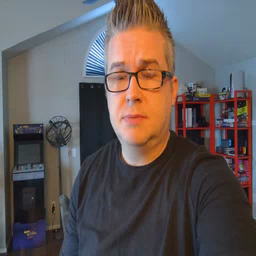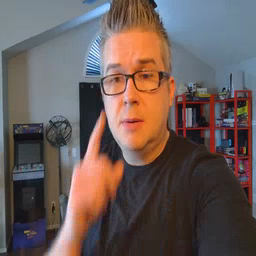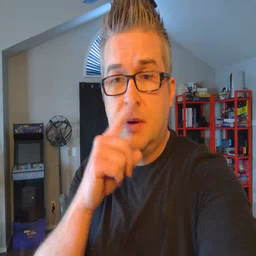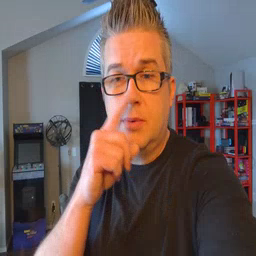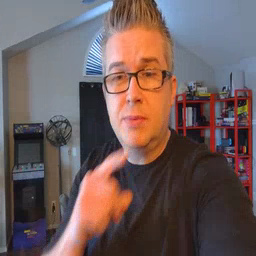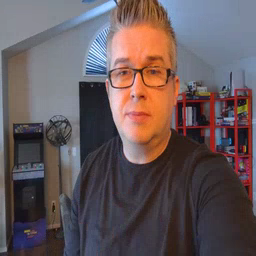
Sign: mouse